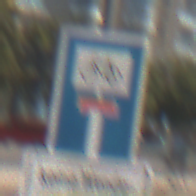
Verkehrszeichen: SackgasseRadverkehrDurchlaessig
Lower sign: HinweisGeaenderteVorfahrtVerkehrsfuehrungVerkehrsregelung3
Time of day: Midday
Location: Outdoor (Urban)
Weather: Clear
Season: NotSpecified
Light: Natural